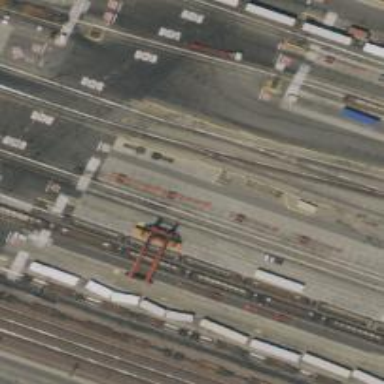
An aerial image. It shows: Railway yard in service.